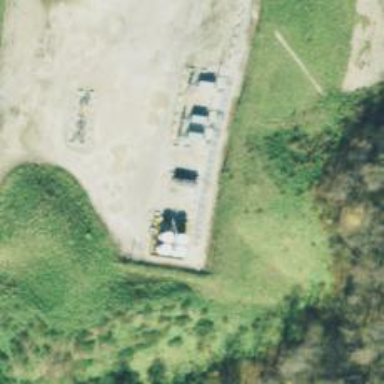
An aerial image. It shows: Storage tank with man-made structure.